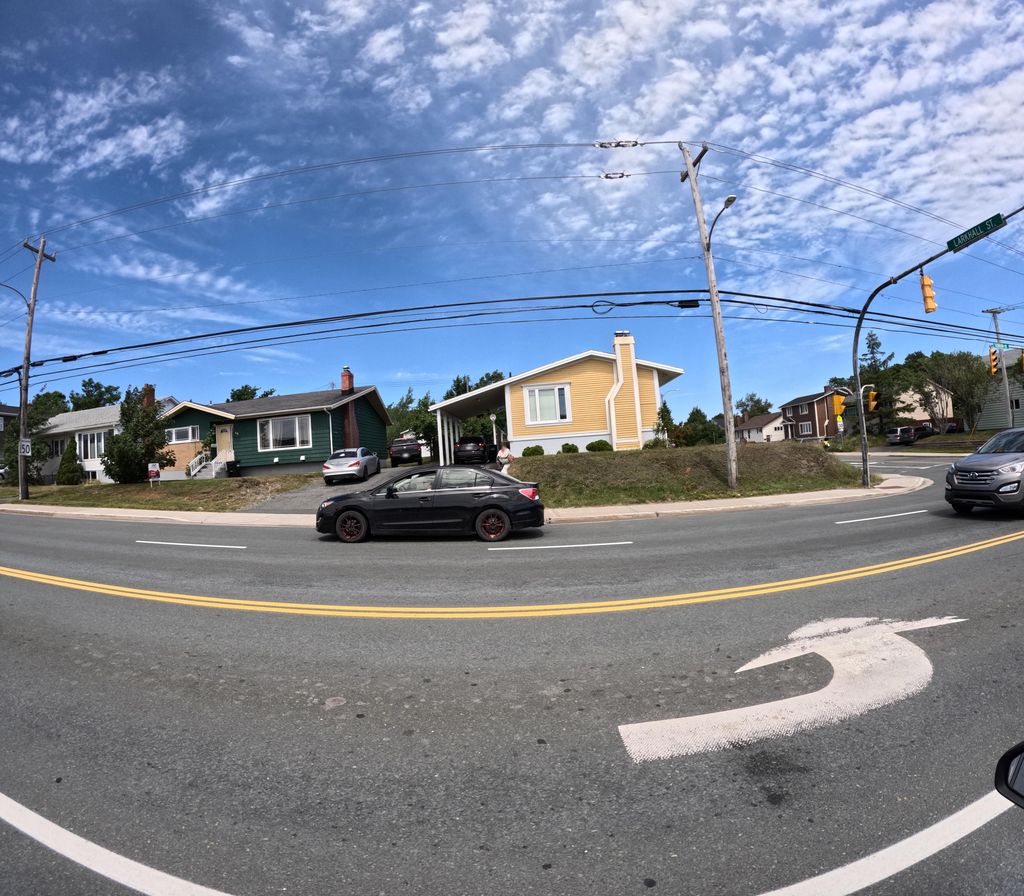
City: st_johns